Current action and preconditions to check: trajectory_clear

Your task: For each precondition in the list above, predict whether it will hold at this action.

Consider the current scene as observed from the mobile robot's camera, and analyze the predicted future states of all dynamic agents (e.g., people, animals, vehicles, or any moving entities) within the NEXT SECOND.

IMPORTANT: Only answer "very likely" if you are absolutely certain—based on strong, clear evidence—that a dynamic agent will violate the precondition in the predicted future state. Do NOT answer "very likely" for unlikely, ambiguous, or low-probability risks.

Ask yourself for each precondition: Is there a high probability, with clear and convincing evidence, that the predicted future states of any dynamic agent will interfere with the predicted future state of the currently executing action within the NEXT SECOND, causing that precondition to fail?

Assess the risk level based on these predictions. Use "likely" or "very likely" if motions create a clear risk of interference.

Use "neutral" or "improbable" if agents are nearby but their predicted paths are clearly diverging or non-conflicting.

Failure Risk Categories: "very improbable", "improbable", "neutral", "likely", "very likely"

Answer Format: Output ONLY the probability_of_failure value from these categories: "very improbable", "improbable", "neutral", "likely", "very likely"

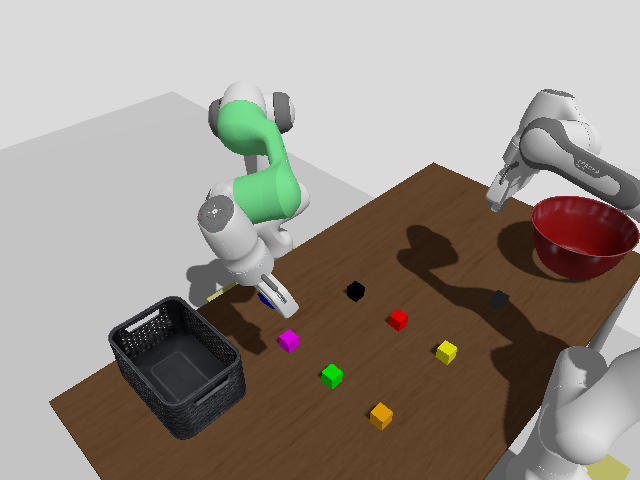

Answer: very improbable